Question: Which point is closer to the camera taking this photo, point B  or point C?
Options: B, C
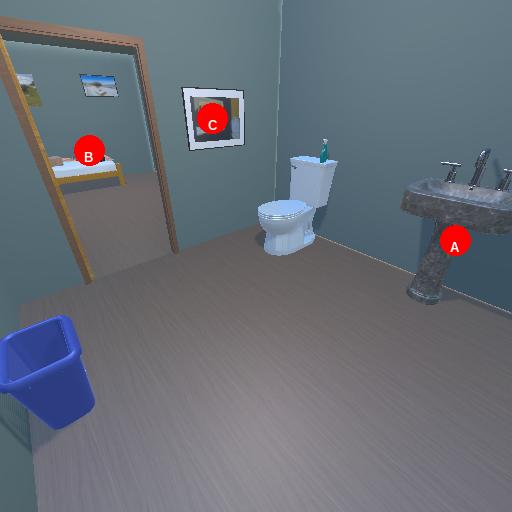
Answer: B